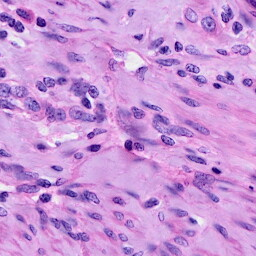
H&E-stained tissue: Cervix